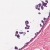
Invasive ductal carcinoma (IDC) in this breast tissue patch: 0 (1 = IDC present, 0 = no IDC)